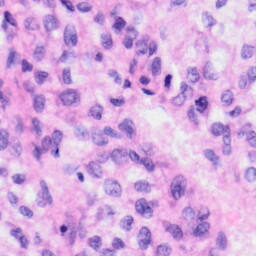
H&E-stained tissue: Liver